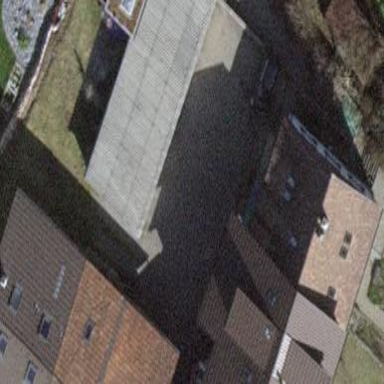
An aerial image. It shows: Group of garages.